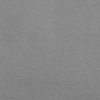
Label: dusty